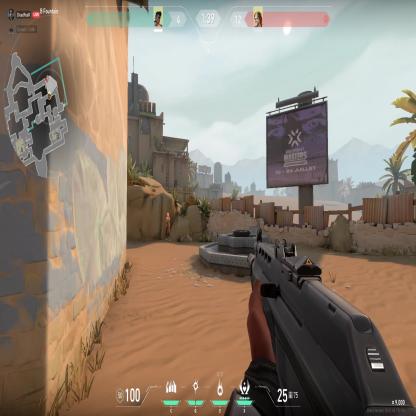
Label: enemy